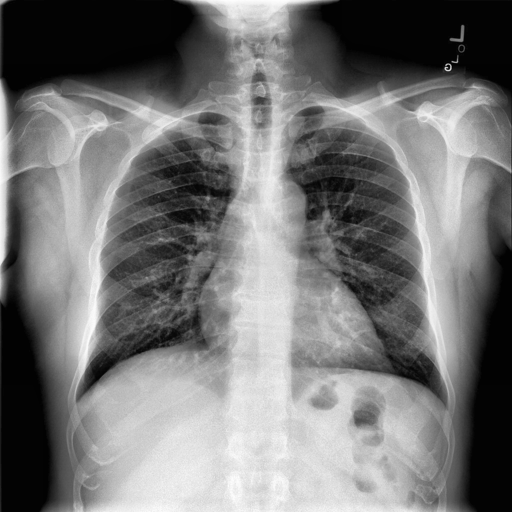
Finding: NORMAL